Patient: sex M, age 48
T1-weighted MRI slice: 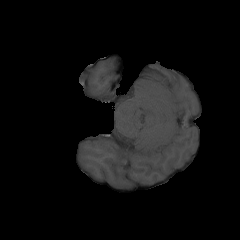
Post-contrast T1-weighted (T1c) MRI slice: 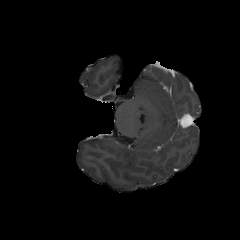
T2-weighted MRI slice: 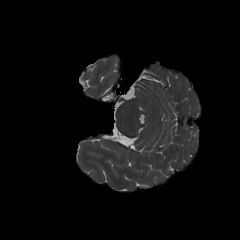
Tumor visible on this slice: no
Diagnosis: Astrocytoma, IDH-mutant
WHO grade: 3